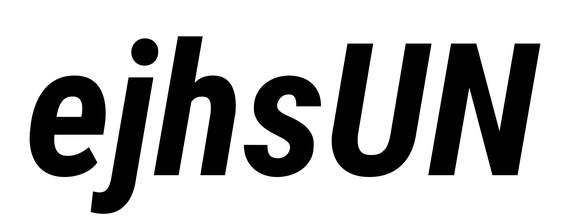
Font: Roboto-Italic_Condensed_Bold_Italic